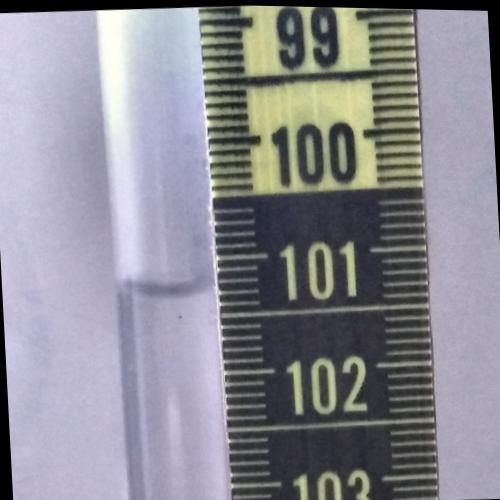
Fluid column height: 101.3 cm